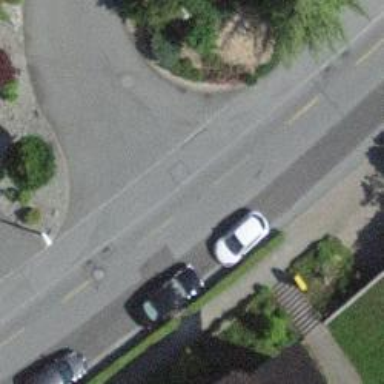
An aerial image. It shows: Residential road with separate sidewalks on both sides.